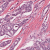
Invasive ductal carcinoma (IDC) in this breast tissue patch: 1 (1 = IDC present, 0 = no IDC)